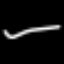
Label: squiggle